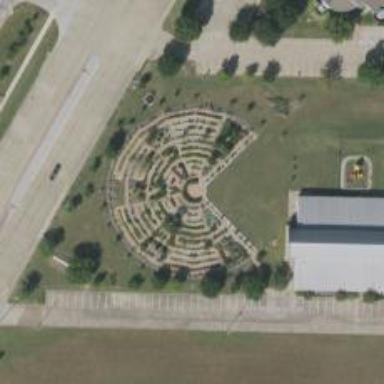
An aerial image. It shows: Maze in the leisure land.